Question: I am trying to make an ASP.NET 5 site use visual studio 2015 preview, and i want to add dll at local file system to the ASP.NET 5 project. But i can't find this option, Is it no longer possible to add local dll? If yes, why?
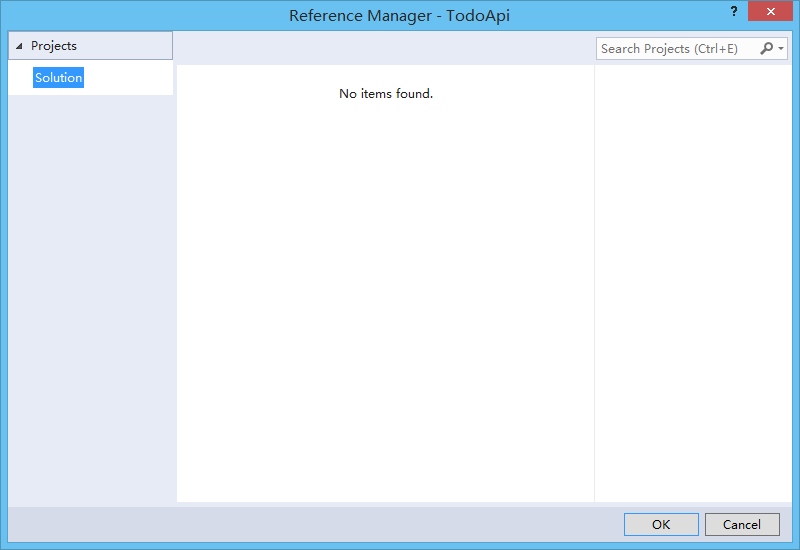
Answer: If you have project code than you can add Foo.csproj to Bar.xproj as reference but not directly, see instructions below. It can be done without uploading packages in Beta8 but it is not simple as it should be. If you only have Foo.dll there is one hint here: <URL>
1. Go too Foo.csproj folder, type: dnv wrap Foo.csproj.
2. You should now have some files generated, for me it was Foo/wrap/Foo/project.json. Go to your solution in Visual Studio, Add -> Existing project -> project.json.
3. Now you have some more files, including Foo.xproj which is available in Visual Studio solution, but it does not build.
4. Open cmd in Foo dir and execute dnv restore.
5. After 4) completes with no error and Foo.xproj can be built you can now go to Bar.xproj and add Foo.xproj as reference.
6. Open cmd in Bar directory and execute dnv restore.
7. You can now build Bar.xproj
I really hope that this will be easier in final version.